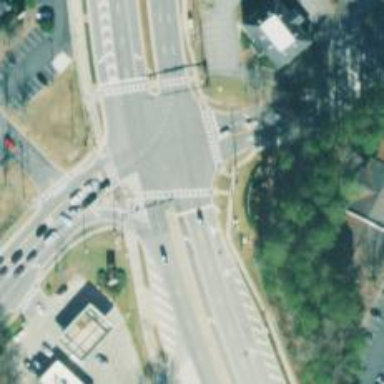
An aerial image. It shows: Marked crossing on the road.